Question: A similar question was asked previously at:
<URL>
However, that question is only applicable to Rmarkdown code blocks. In the following case I've created a script with only the following:
'''
library(UsingR)
'''
I've saved the file this time as an Rscript named 'test.R'. However, I am using the Compile Notebook icon to compile to an html document. The resulting output is as shown:

In the previous question on the link given above, the answer was:
'''
'''{r message=FALSE}
library(UsingR)
'''
'''
which will only work in an Rmarkdown code block.
How do I suppress messages of functions more generally, for example the output of the 'library()' function?
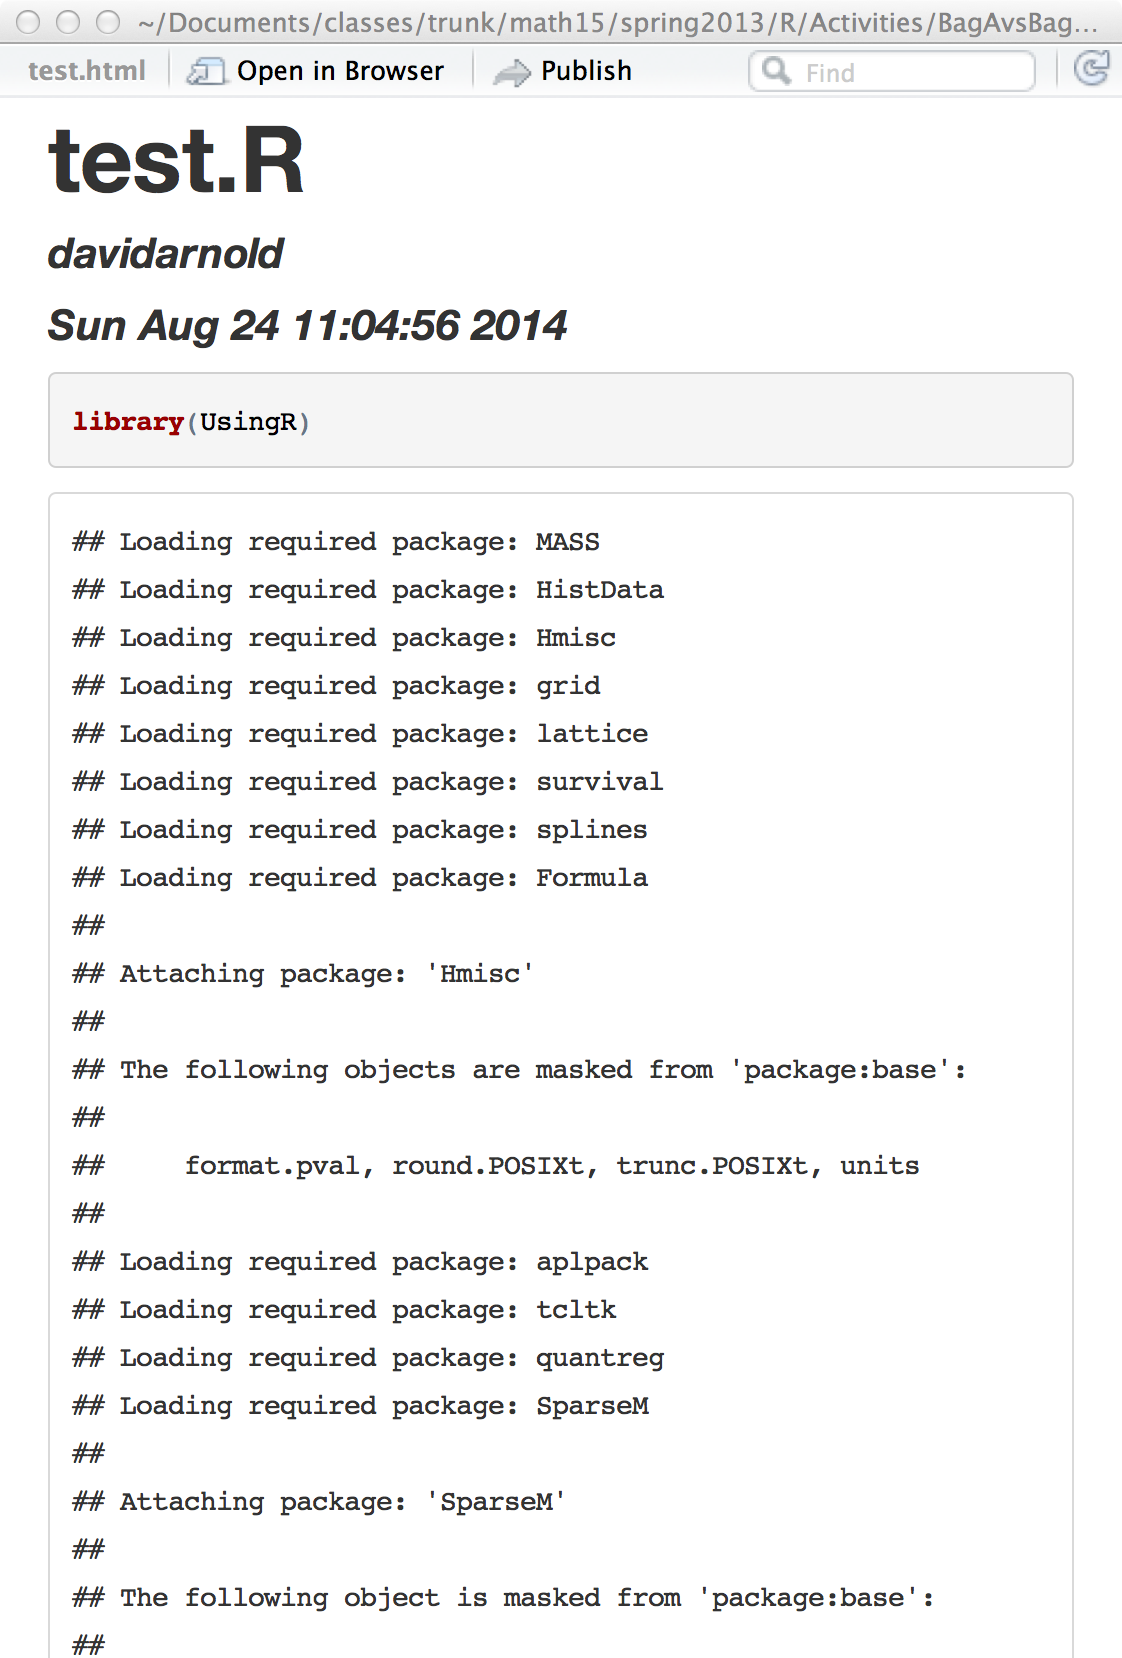
Answer: You can change the call to 'library' so that it doesn't print any output:
'''
library(UsingR, quietly = TRUE, warn.conflicts = FALSE)
'''
More generally, you can suppress messages from an expression by wrapping it in a 'suppressMessages':
'''
suppressMessages(expr)
'''